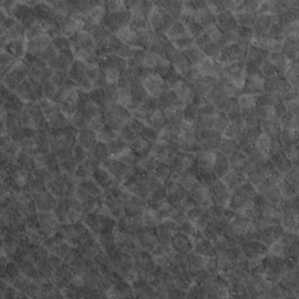
Label: non_frost